Field crop: tomato
Growth stage: 1
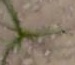
Species: cyperus